Interaction volume radius: 10 \u00c5
Interaction volume height: 10 \u00c5
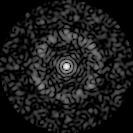
Disorder parameter: 0.7808